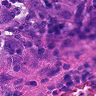
Metastatic tissue present: yes